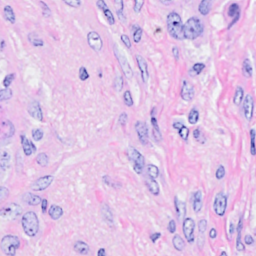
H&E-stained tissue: Breast